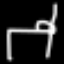
Label: bed